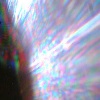
Label: sunburn